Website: walmart
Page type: customer-info-address
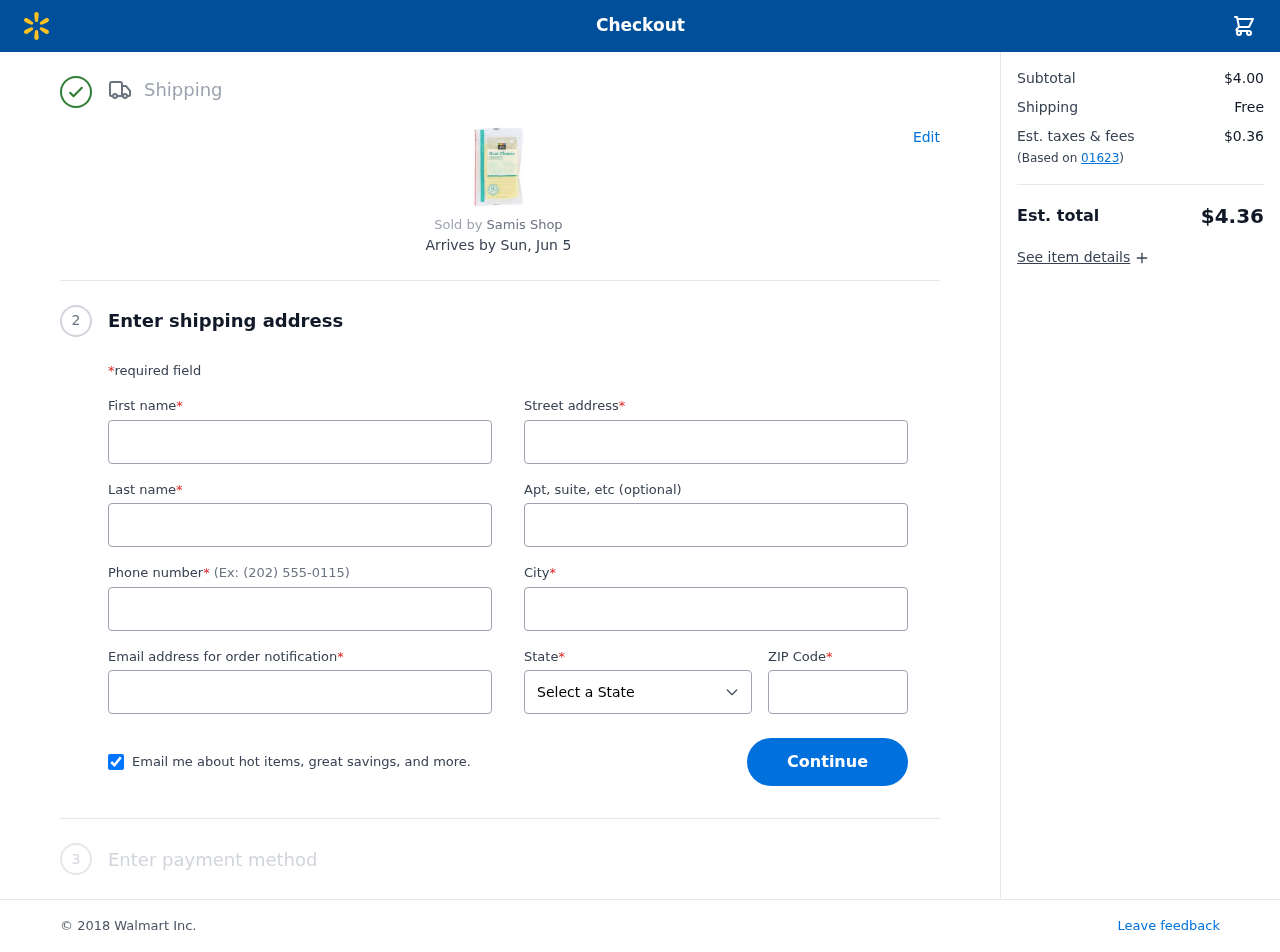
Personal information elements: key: PII_CITY
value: West Brooke
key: PII_EMAIL
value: lindaellis@gmail.com
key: PII_FIRSTNAME
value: Linda
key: PII_LASTNAME
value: Ellis
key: PII_PHONE
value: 7017471692
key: PII_POSTCODE
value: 01623
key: PII_STATE
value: Kansas
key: PII_STREET
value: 6418 Larson Mills Apt. 655
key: PII_STREET2
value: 2041 Armstrong Bypass
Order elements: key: ORDER_DELIVERY_DATE
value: Sun, Jun 5
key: ORDER_SUBTOTAL
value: $4.00
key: ORDER_SHIPPING_COST
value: Free
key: ORDER_TAX
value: $0.36
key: ORDER_TOTAL
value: $4.36